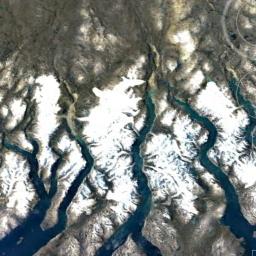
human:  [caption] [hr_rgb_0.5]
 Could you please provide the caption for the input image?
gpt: The snowberg is partly covered with glaciers and some fiords are in the snowberg .

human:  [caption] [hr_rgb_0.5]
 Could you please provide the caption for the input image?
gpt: The snow berg is consist of bare land and white snow .

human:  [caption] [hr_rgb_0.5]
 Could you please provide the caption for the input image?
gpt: The ground on the snowberg is uneven .

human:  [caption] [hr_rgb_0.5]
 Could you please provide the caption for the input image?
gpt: A large mountain covered in snow is surrounded by blue water .

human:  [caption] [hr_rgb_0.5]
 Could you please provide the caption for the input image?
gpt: There are some snow and rivers on the snowberg .